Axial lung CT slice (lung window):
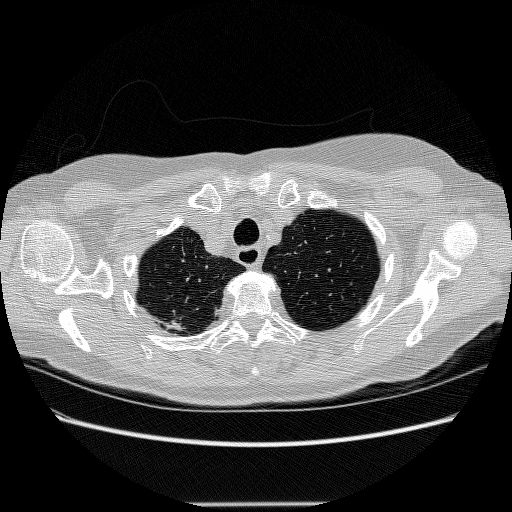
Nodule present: no